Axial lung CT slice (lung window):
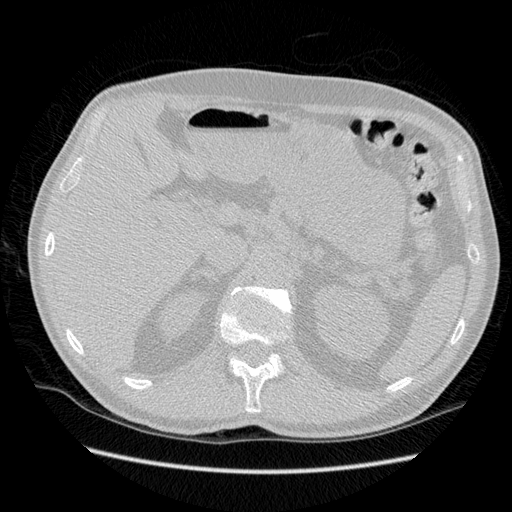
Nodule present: no